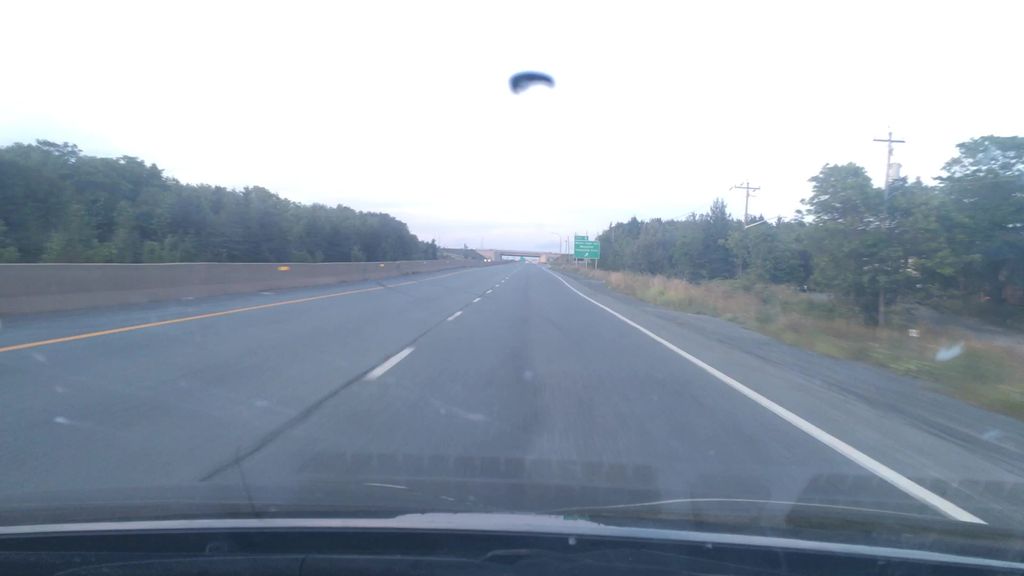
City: halifax